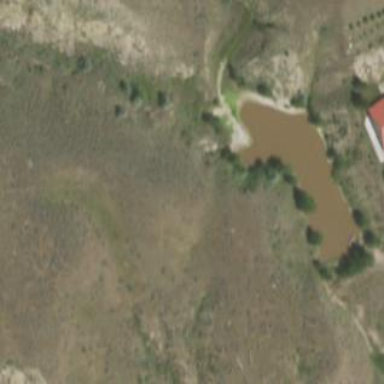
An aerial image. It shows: Reservoir.